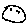
Label: moon